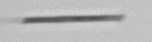
Label: fiber